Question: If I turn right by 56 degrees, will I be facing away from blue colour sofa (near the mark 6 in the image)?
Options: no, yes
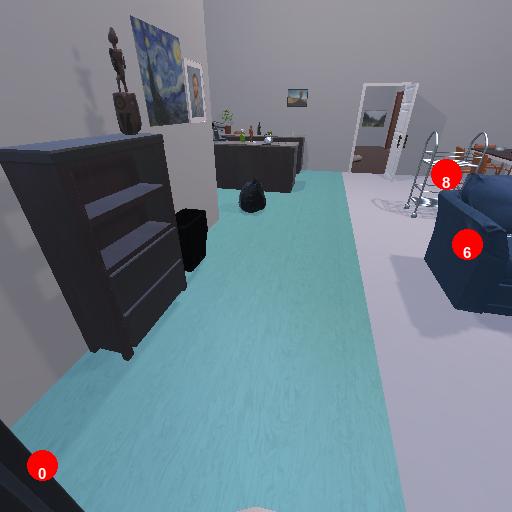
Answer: no